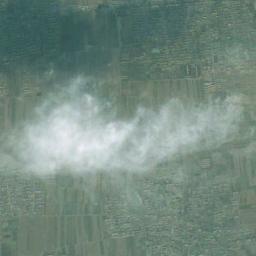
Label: cloud